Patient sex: M
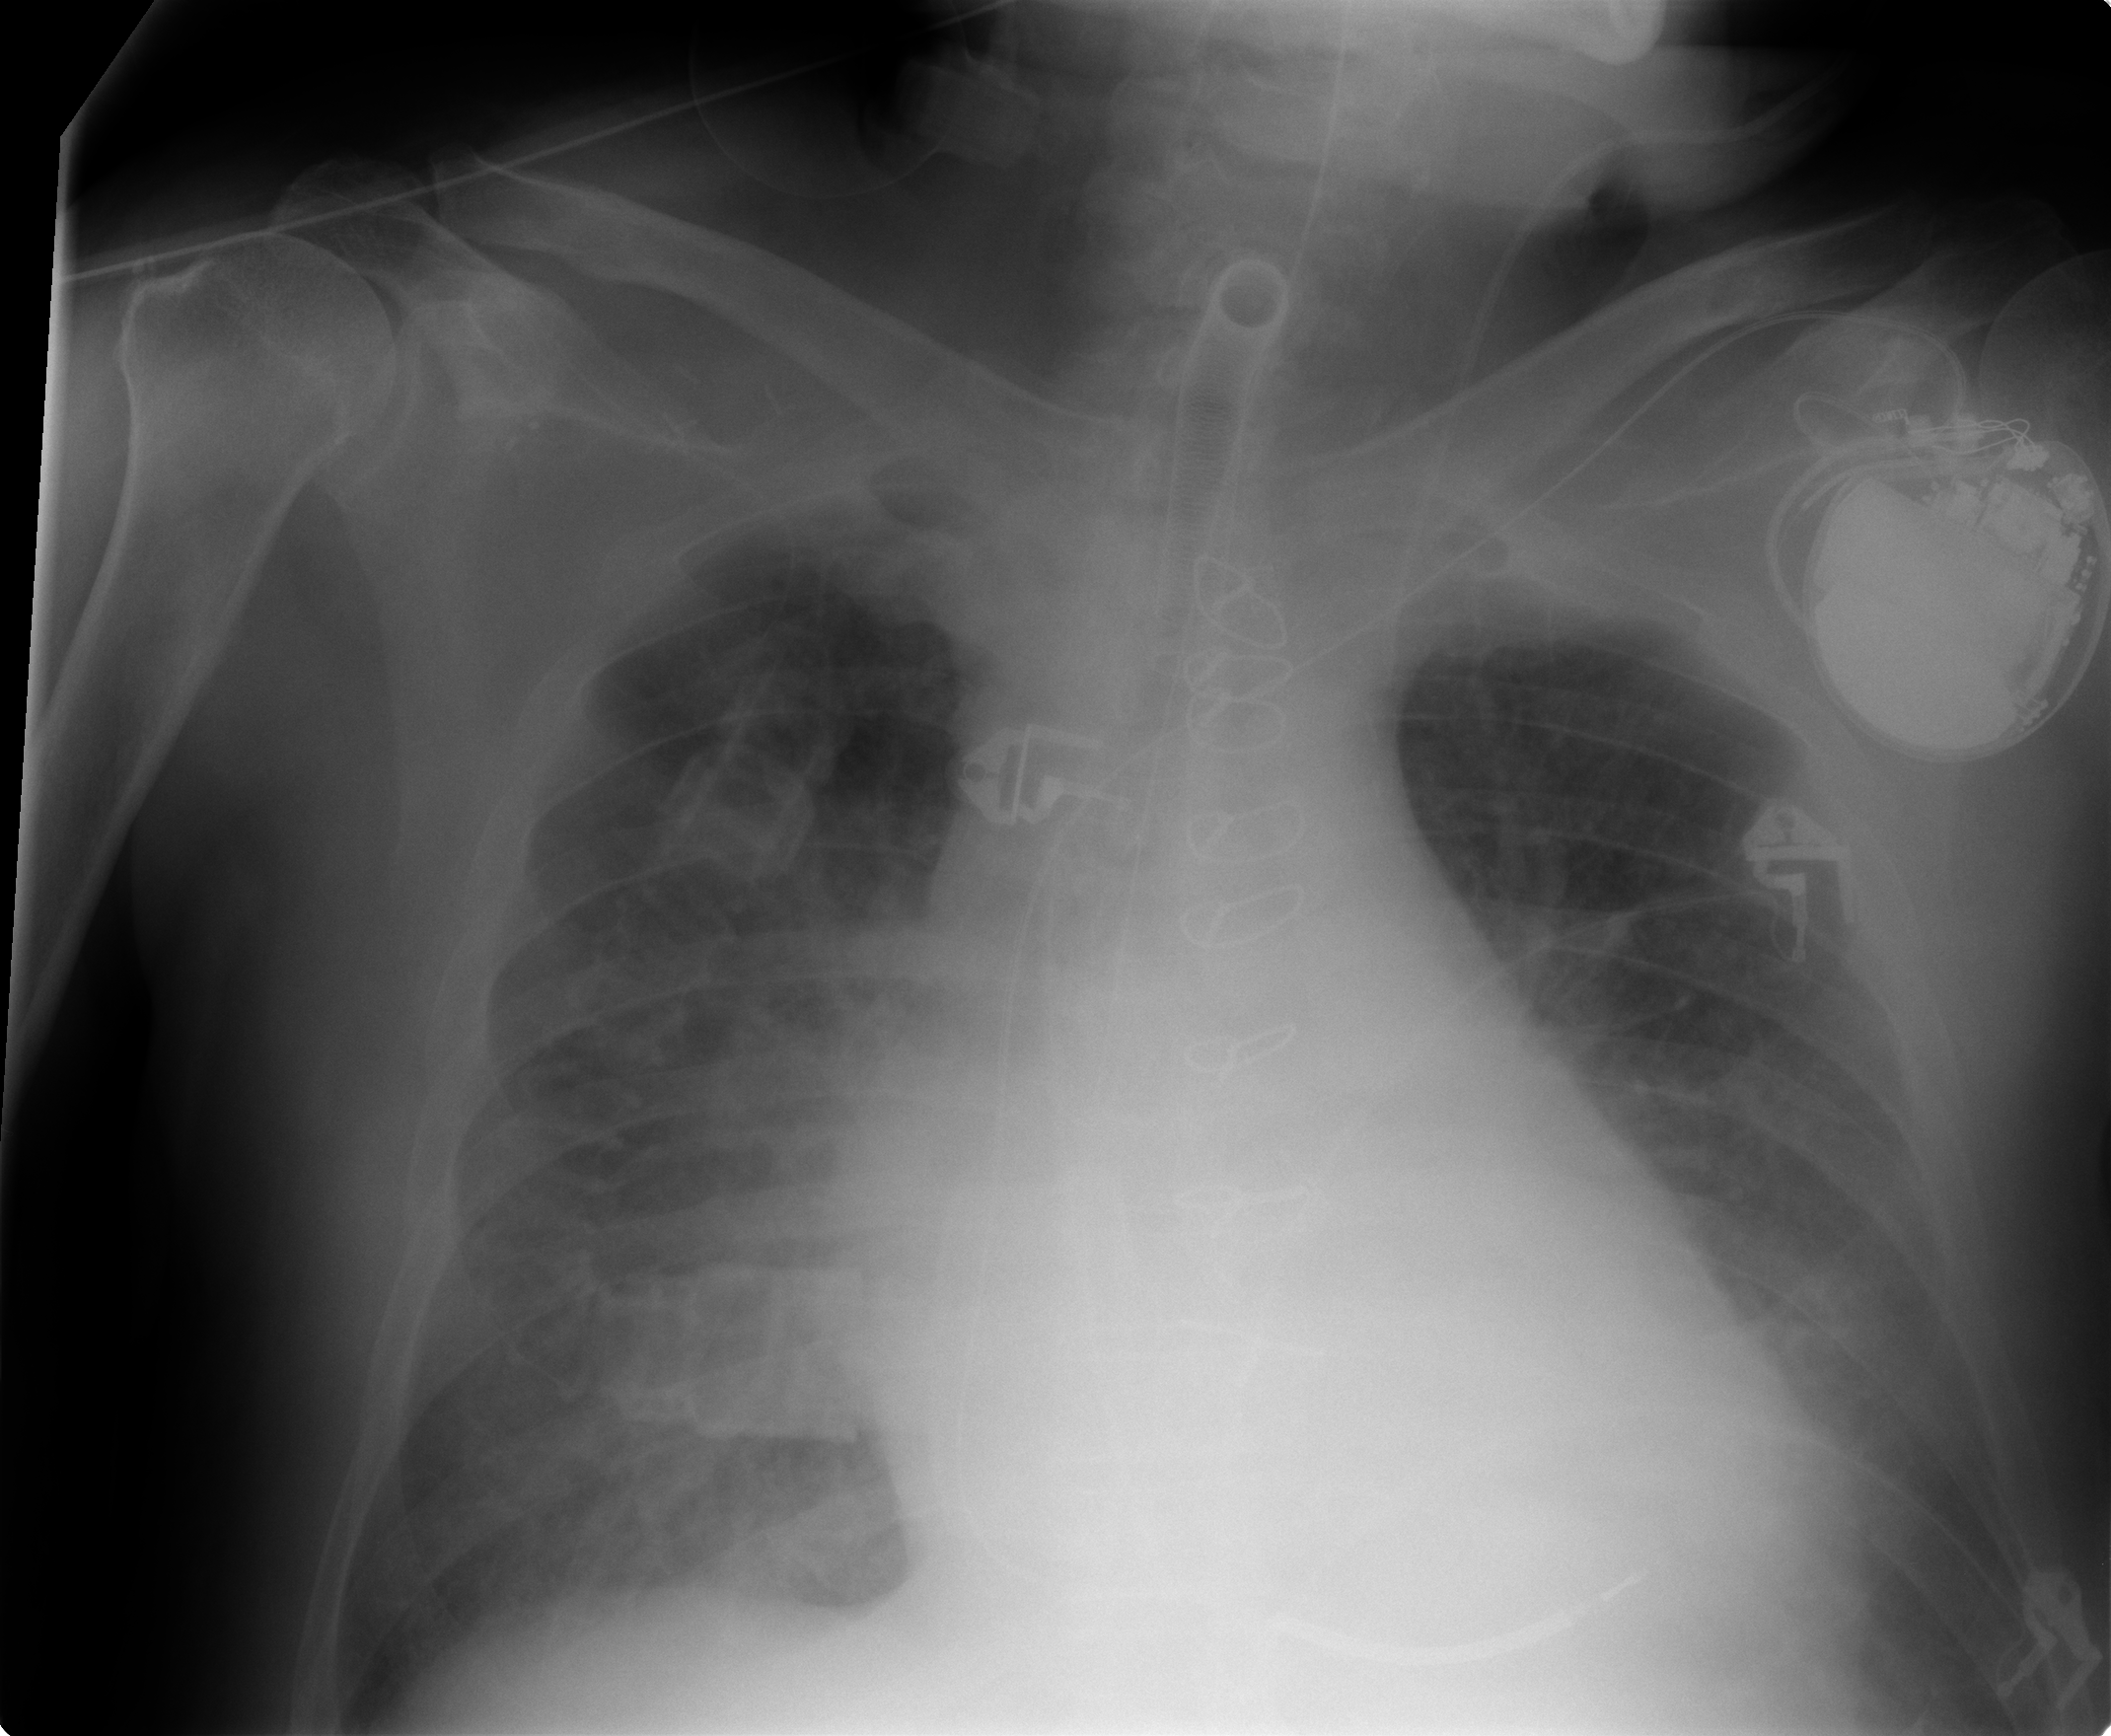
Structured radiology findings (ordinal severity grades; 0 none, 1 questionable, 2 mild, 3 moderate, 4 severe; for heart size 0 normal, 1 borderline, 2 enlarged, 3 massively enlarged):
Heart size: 2
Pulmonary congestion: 3
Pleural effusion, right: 0
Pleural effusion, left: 2
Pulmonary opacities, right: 1
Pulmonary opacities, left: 1
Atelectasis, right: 1
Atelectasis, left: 1